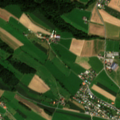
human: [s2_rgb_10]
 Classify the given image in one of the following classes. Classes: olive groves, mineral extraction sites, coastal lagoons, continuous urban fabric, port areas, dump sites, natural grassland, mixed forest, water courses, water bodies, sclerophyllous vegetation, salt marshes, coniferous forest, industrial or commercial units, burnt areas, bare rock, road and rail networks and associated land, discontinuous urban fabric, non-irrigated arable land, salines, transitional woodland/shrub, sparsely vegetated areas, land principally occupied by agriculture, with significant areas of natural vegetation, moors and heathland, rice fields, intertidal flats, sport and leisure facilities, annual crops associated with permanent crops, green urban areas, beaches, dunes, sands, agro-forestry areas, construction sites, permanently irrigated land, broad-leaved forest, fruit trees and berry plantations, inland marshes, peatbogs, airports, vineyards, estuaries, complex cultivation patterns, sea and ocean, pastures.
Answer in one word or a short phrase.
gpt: discontinuous urban fabric, non-irrigated arable land, mixed forest